Question: when I try to create a generic class which implement in swift it say that my class does not conform to protocol (and sometime Xcode crash).
Does it mean that we can't create generic data provider for UICollectionView and that we have to duplicate code ?
Here is the generic code :
'''
// Enum protocol
protocol OptionsEnumProtocol
{
typealias T
static var allValues:[T] {get set}
var description: String {get}
func iconName() -> String
}
// enum : list of first available options
enum Options: String, OptionsEnumProtocol
{
typealias T = Options
case Color = "Color"
case Image = "Image"
case Shadow = "Shadow"
static var allValues:[Options] = [Color, Image, Shadow]
var description: String {
return self.rawValue
}
func iconName() -> String
{
var returnValue = ""
switch(self)
{
case .Color: returnValue = "color_icon"
case .Image: returnValue = "image_icon"
case .Shadow: returnValue = "shadow_icon"
}
return returnValue
}
}
// class to use as the uicollectionview datasource and delegate
class OptionsDataProvider<T>: NSObject, UICollectionViewDelegate, UICollectionViewDataSource, UICollectionViewDelegateFlowLayout
{
private let items = T.allValues
func collectionView(collectionView: UICollectionView, numberOfItemsInSection section: Int) -> Int
{
return items.count
}
func collectionView(collectionView: UICollectionView, cellForItemAtIndexPath indexPath: NSIndexPath) -> UICollectionViewCell
{
let cell = collectionView.dequeueReusableCellWithReuseIdentifier(OptionsCellReuseIdentifier, forIndexPath: indexPath) as! GenericIconLabelCell
let item = self.items[indexPath.row]
// Configure the cell
cell.iconFileName = item.iconName()
cell.labelView.text = item.description
return cell
}
}
'''
But because it failed I have to use this non generic form instead :
'''
enum Options: String
{
case Color = "Color"
case Image = "Image"
case Shadow = "Shadow"
static var allValues:[Options] = [Color, Image, Shadow]
var description: String {
return self.rawValue
}
func iconName() -> String
{
var returnValue = ""
switch(self)
{
case .Color: returnValue = "color_icon"
case .Image: returnValue = "image_icon"
case .Shadow: returnValue = "shadow_icon"
}
return returnValue
}
}
class OptionsDataProvider: NSObject, UICollectionViewDelegate, UICollectionViewDataSource, UICollectionViewDelegateFlowLayout
{
private let items = Options.allValues
func collectionView(collectionView: UICollectionView, numberOfItemsInSection section: Int) -> Int
{
return items.count
}
func collectionView(collectionView: UICollectionView, cellForItemAtIndexPath indexPath: NSIndexPath) -> UICollectionViewCell
{
let cell = collectionView.dequeueReusableCellWithReuseIdentifier(OptionsCellReuseIdentifier, forIndexPath: indexPath) as! GenericIconLabelCell
let item = self.items[indexPath.row]
// Configure the cell
cell.iconFileName = item.iconName()
cell.labelView.text = item.description
return cell
}
}
'''
which obligate me to duplicate the class for each enum type I have.
Exact error :

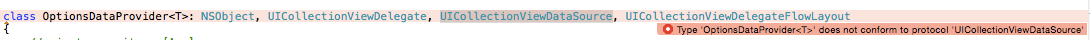
Answer: You are right, it is not possible to write a generic class. However, I have found a workaround. It doesn't use enums and so maybe you don't find it very useful. However, it achieves what you want - you are getting a collection view data source which can be used with different classes providing necessary data. Here is the code:
'''
protocol OptionsProviderProtocol
{
func allValues() -> [OptionsItem]
}
class OptionsItem:NSObject {
let itemDescription:String
let iconName:String
init(iconName:String,description:String) {
self.itemDescription = description
self.iconName = iconName
}
}
// class stores first available options
class Options: NSObject, OptionsProviderProtocol
{
let color = OptionsItem(iconName: "color_icon", description: "Color")
let image = OptionsItem(iconName: "image_icon", description: "Image")
let shadow = OptionsItem(iconName: "shadow_icon", description: "Shadow")
func allValues() -> [OptionsItem] {
return [color, image, shadow]
}
}
// class to use as the uicollectionview datasource and delegate
class OptionsDataProvider: NSObject, UICollectionViewDelegate, UICollectionViewDataSource, UICollectionViewDelegateFlowLayout
{
private var items:[OptionsItem] = []
convenience init(optionsProvider:OptionsProviderProtocol) {
self.items = optionsProvider.allValues()
}
func collectionView(collectionView: UICollectionView, numberOfItemsInSection section: Int) -> Int
{
return items.count
}
func collectionView(collectionView: UICollectionView, cellForItemAtIndexPath indexPath: NSIndexPath) -> UICollectionViewCell
{
let cell = collectionView.dequeueReusableCellWithReuseIdentifier(OptionsCellReuseIdentifier, forIndexPath: indexPath) as! GenericIconLabelCell
let item = self.items[indexPath.row]
// Configure the cell
cell.iconFileName = item.iconName()
cell.labelView.text = item.description
return cell
}
}
'''
If you have any questions please let me know.